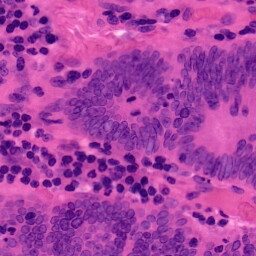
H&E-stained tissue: Colon